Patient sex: M
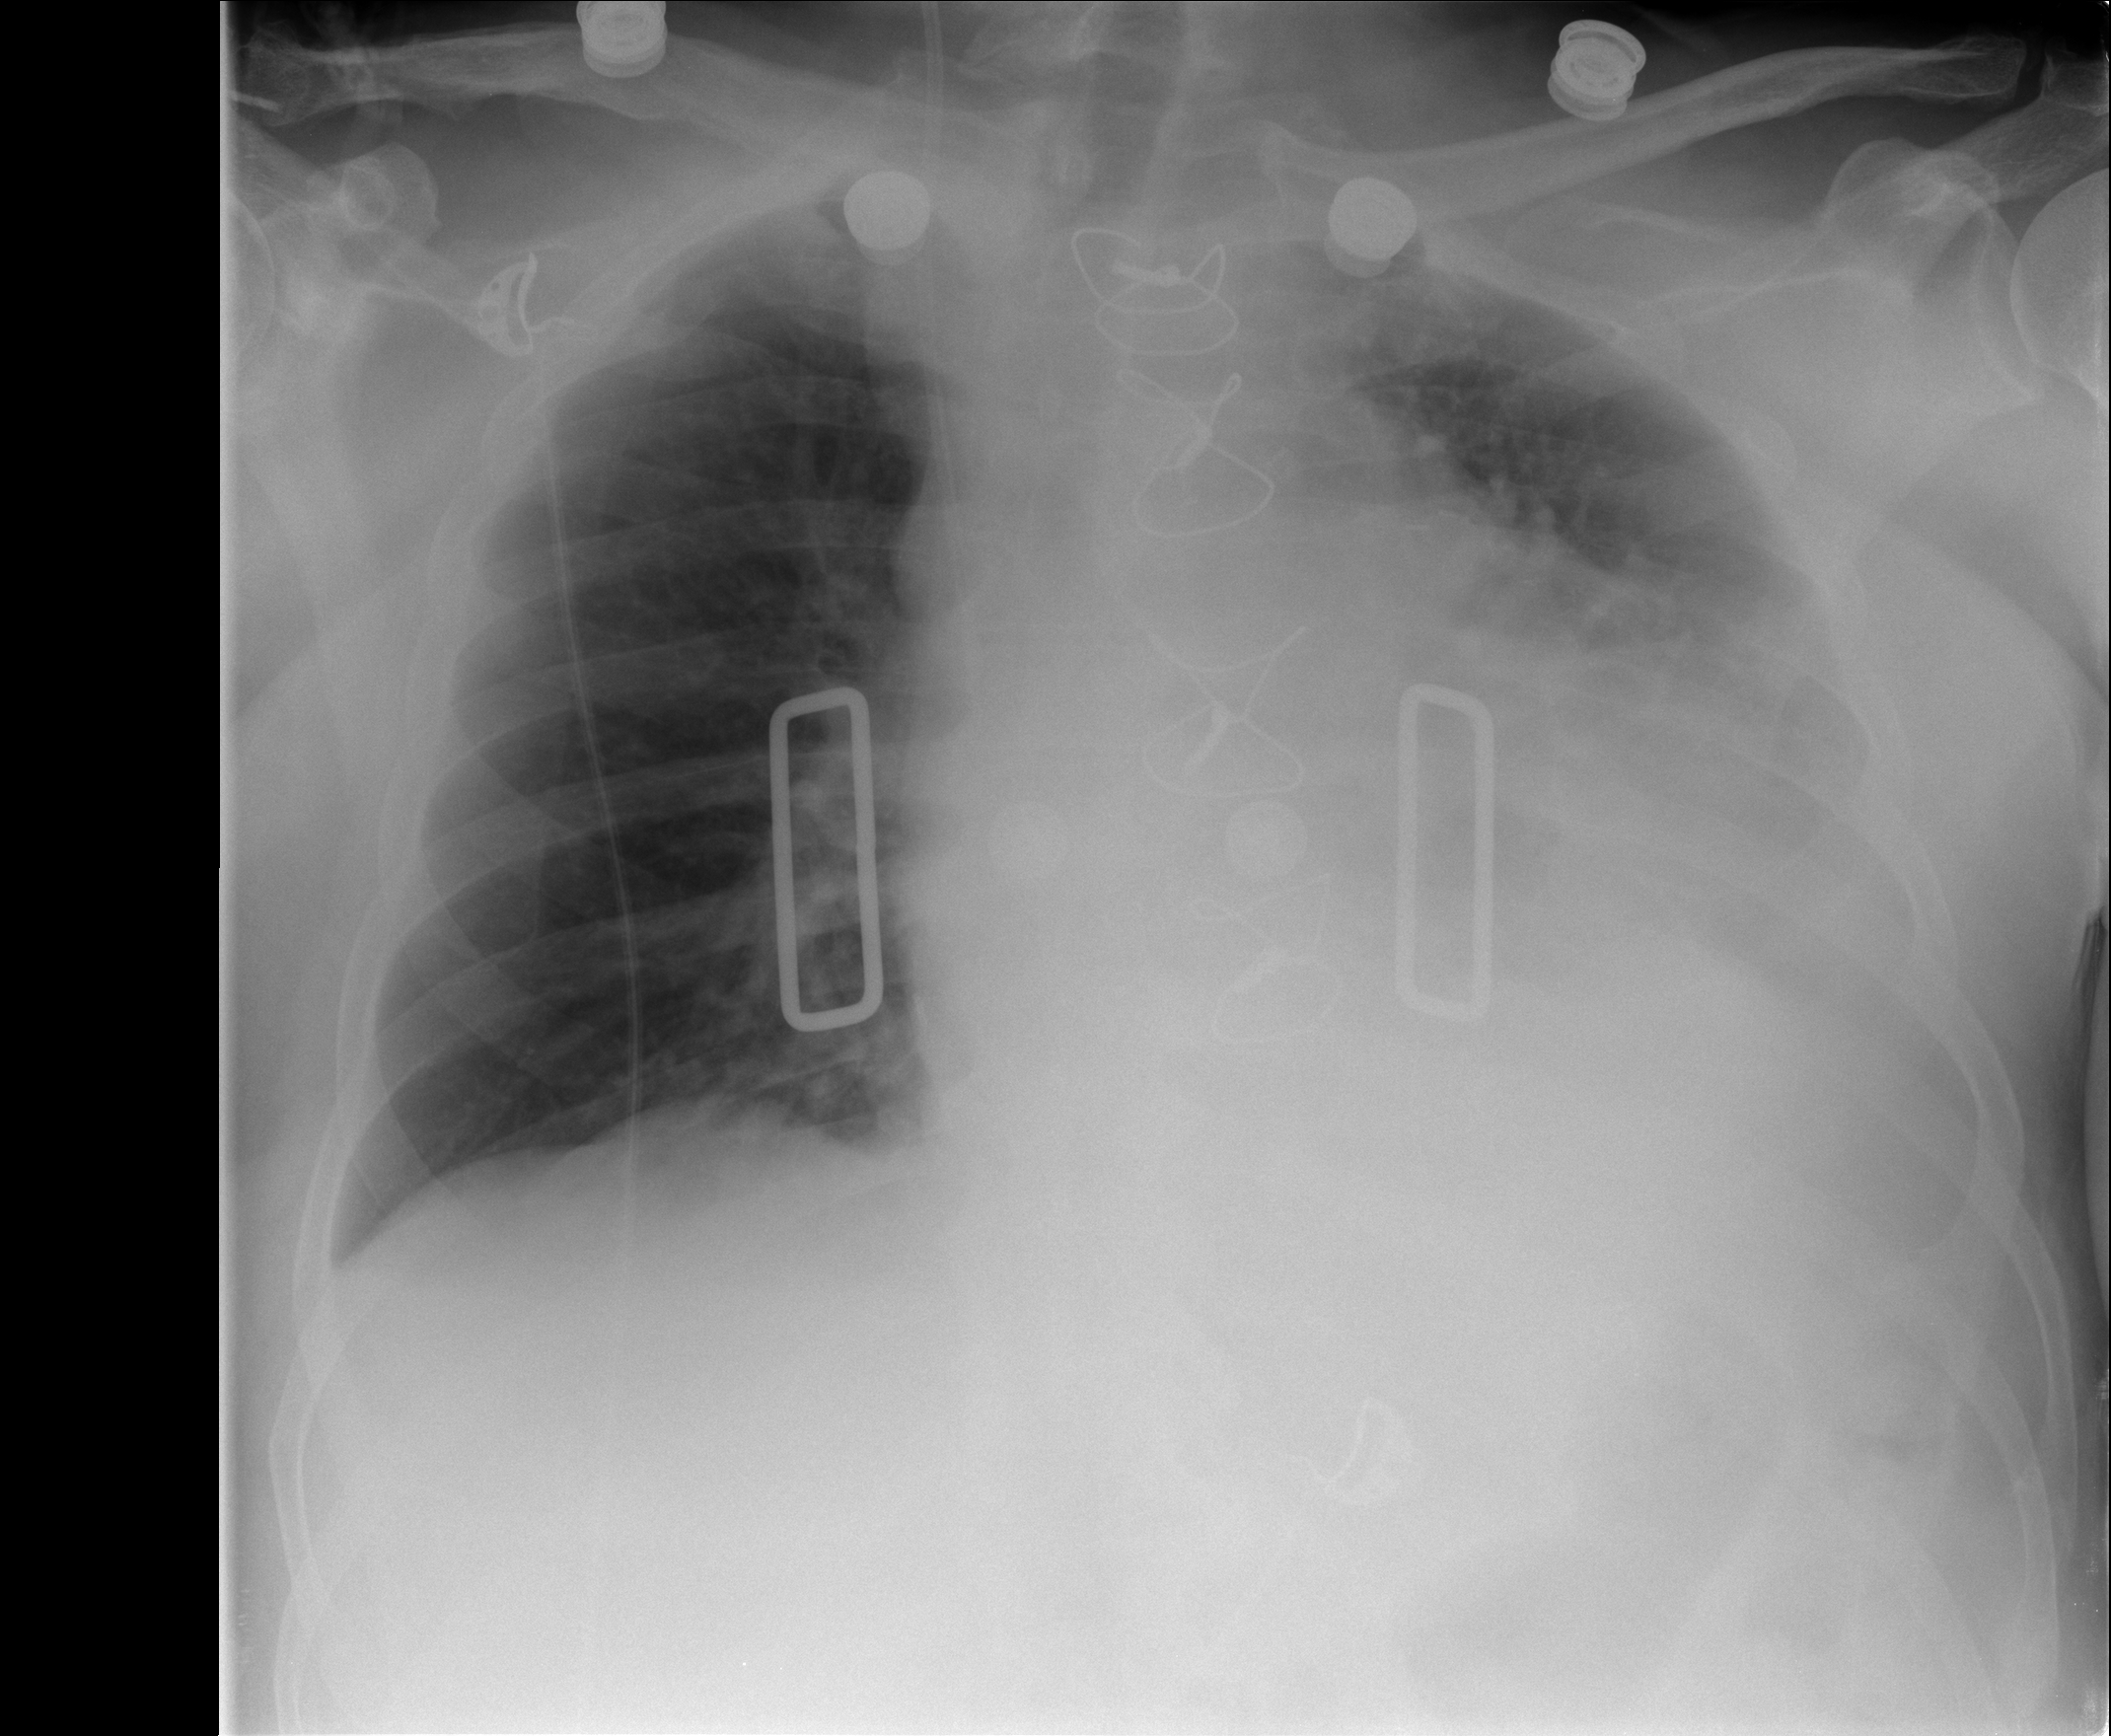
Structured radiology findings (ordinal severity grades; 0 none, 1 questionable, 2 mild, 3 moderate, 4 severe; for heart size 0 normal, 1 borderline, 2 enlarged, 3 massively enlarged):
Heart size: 2
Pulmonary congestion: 2
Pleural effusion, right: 0
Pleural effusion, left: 3
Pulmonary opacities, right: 0
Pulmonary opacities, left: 0
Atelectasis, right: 0
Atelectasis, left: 3